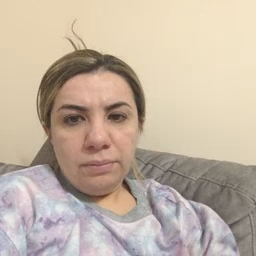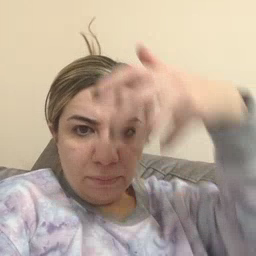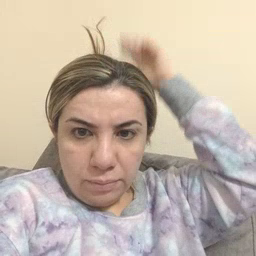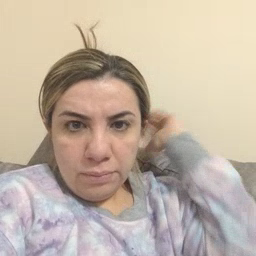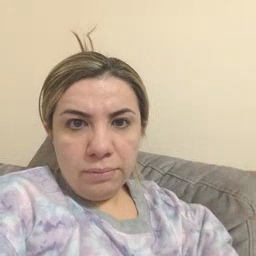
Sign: lion